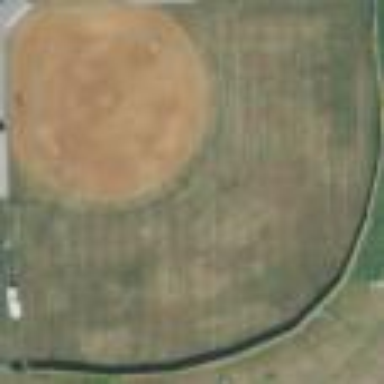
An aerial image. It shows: Softball pitch for leisure sports.